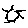
Label: sun